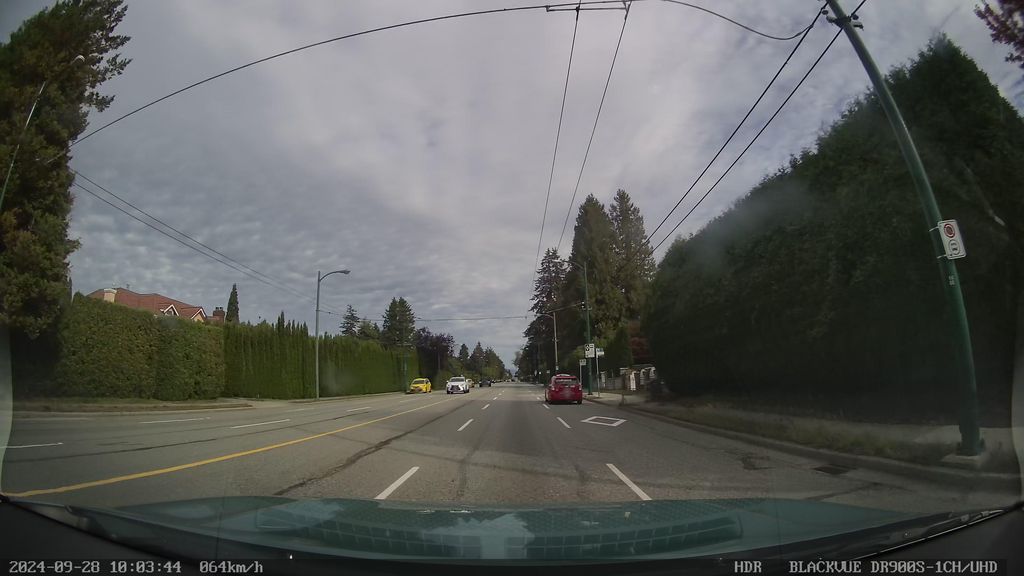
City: vancouver